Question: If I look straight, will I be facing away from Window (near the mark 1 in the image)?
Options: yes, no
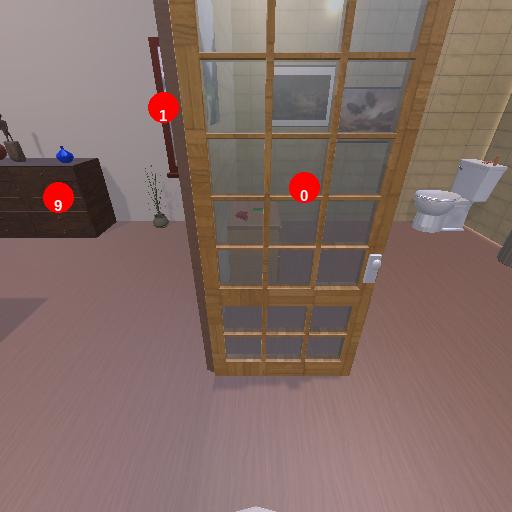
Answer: yes